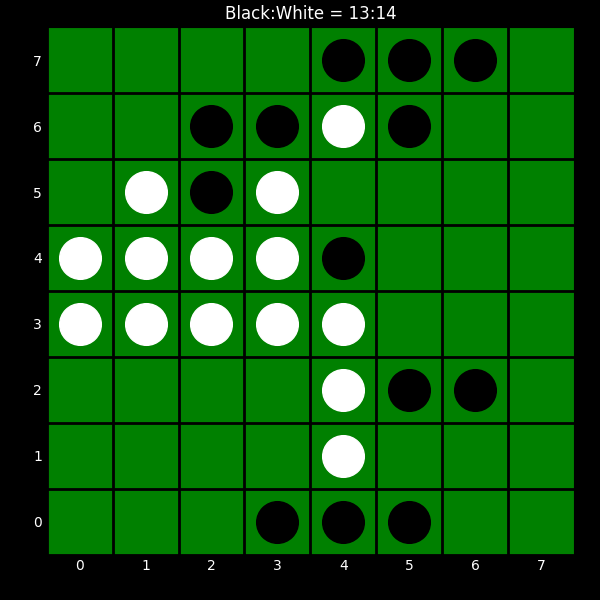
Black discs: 13
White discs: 14